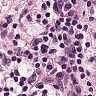
Metastatic tissue present: yes